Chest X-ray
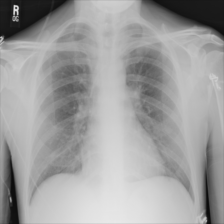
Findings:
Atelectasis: negative
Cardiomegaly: negative
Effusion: negative
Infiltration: negative
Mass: negative
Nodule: negative
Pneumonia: negative
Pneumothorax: negative
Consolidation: negative
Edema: negative
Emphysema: negative
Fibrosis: negative
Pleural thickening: negative
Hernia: negative